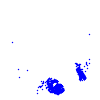
Particle: electron